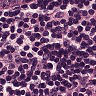
Metastatic tissue present: no